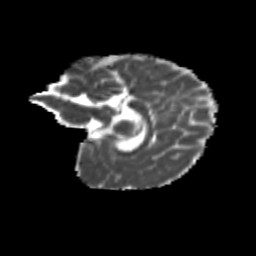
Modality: MD
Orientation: sagittal
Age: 9
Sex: female
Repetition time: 9.512 s
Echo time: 0.089 s